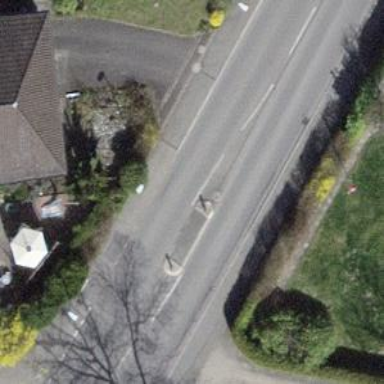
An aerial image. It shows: Traffic calming island.